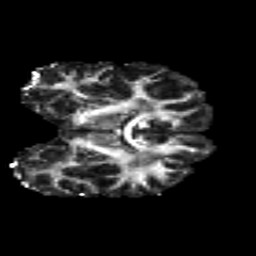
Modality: FA
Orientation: coronal
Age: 27
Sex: female
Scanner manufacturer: siemens
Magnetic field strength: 3 T
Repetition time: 8.8 s
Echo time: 0.085 s